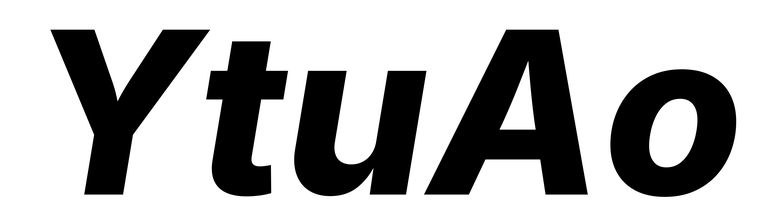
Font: Inter-Italic_ExtraBold_Italic